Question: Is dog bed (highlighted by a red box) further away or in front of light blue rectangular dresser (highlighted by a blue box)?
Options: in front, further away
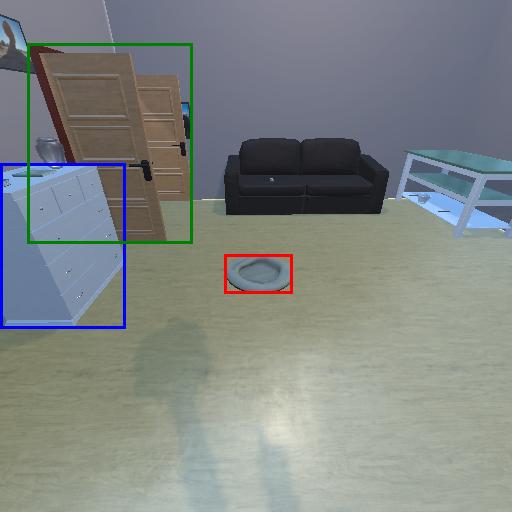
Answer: in front